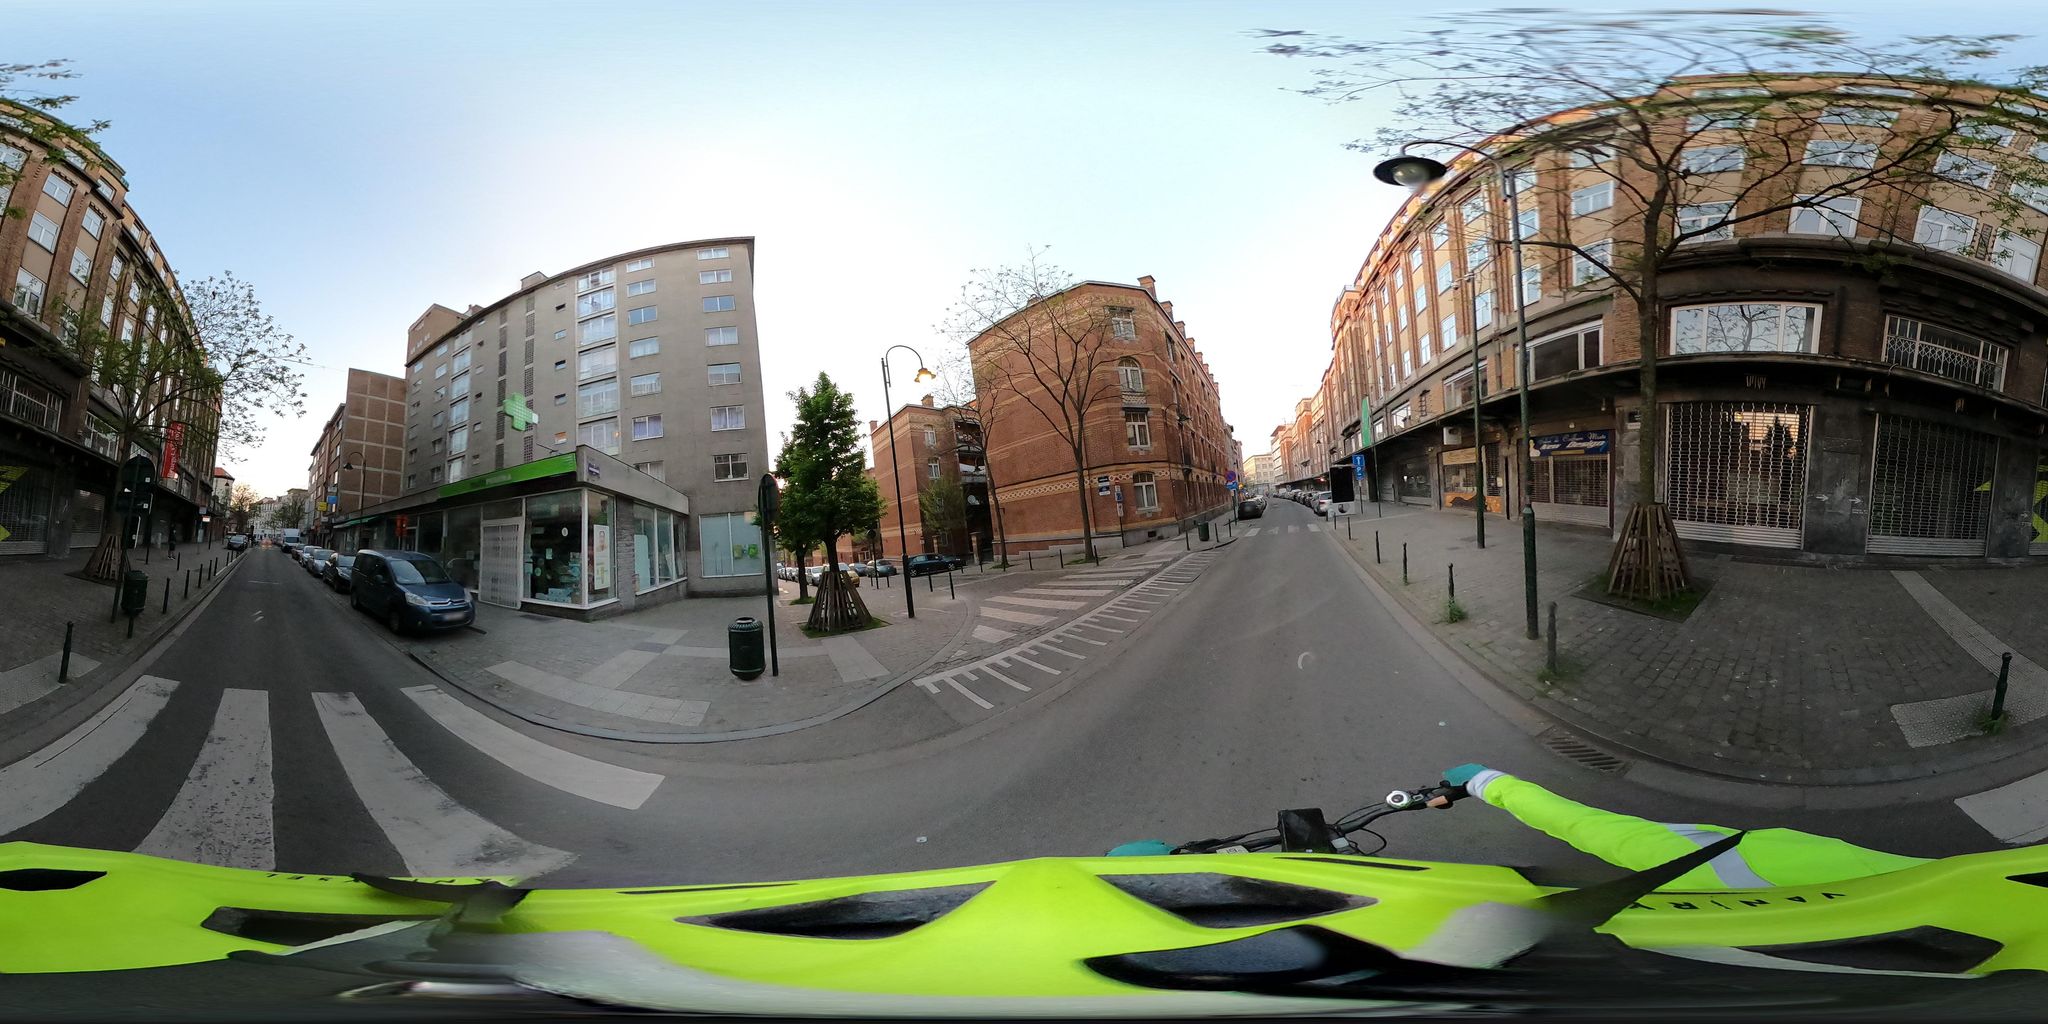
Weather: clear
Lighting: day
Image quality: good
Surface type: cycling surface
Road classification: living_street
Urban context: urban centre
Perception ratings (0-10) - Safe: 4.22, Lively: 8.52, Beautiful: 1.55, Boring: 0.77, Depressing: 2.1, Wealthy: 1.26